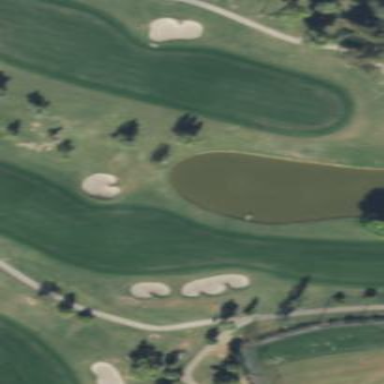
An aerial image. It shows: Scenic golf fairway.